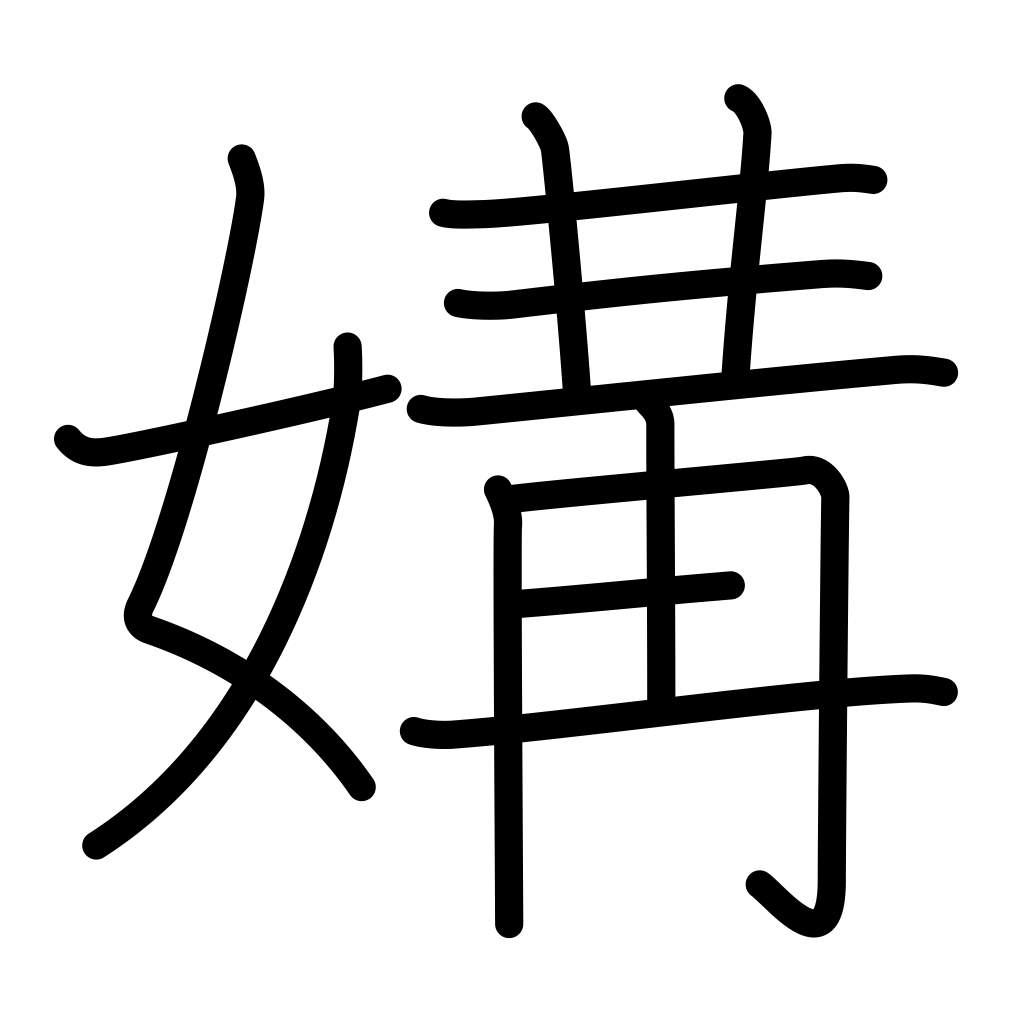
Meaning: association, intimacy